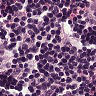
Metastatic tissue present: no